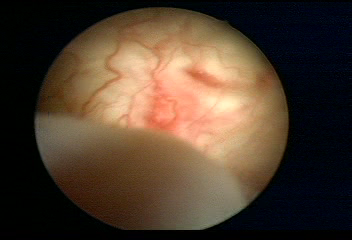
Modality: WLC
Class: Normal mucosa
Bladder cancer association: No